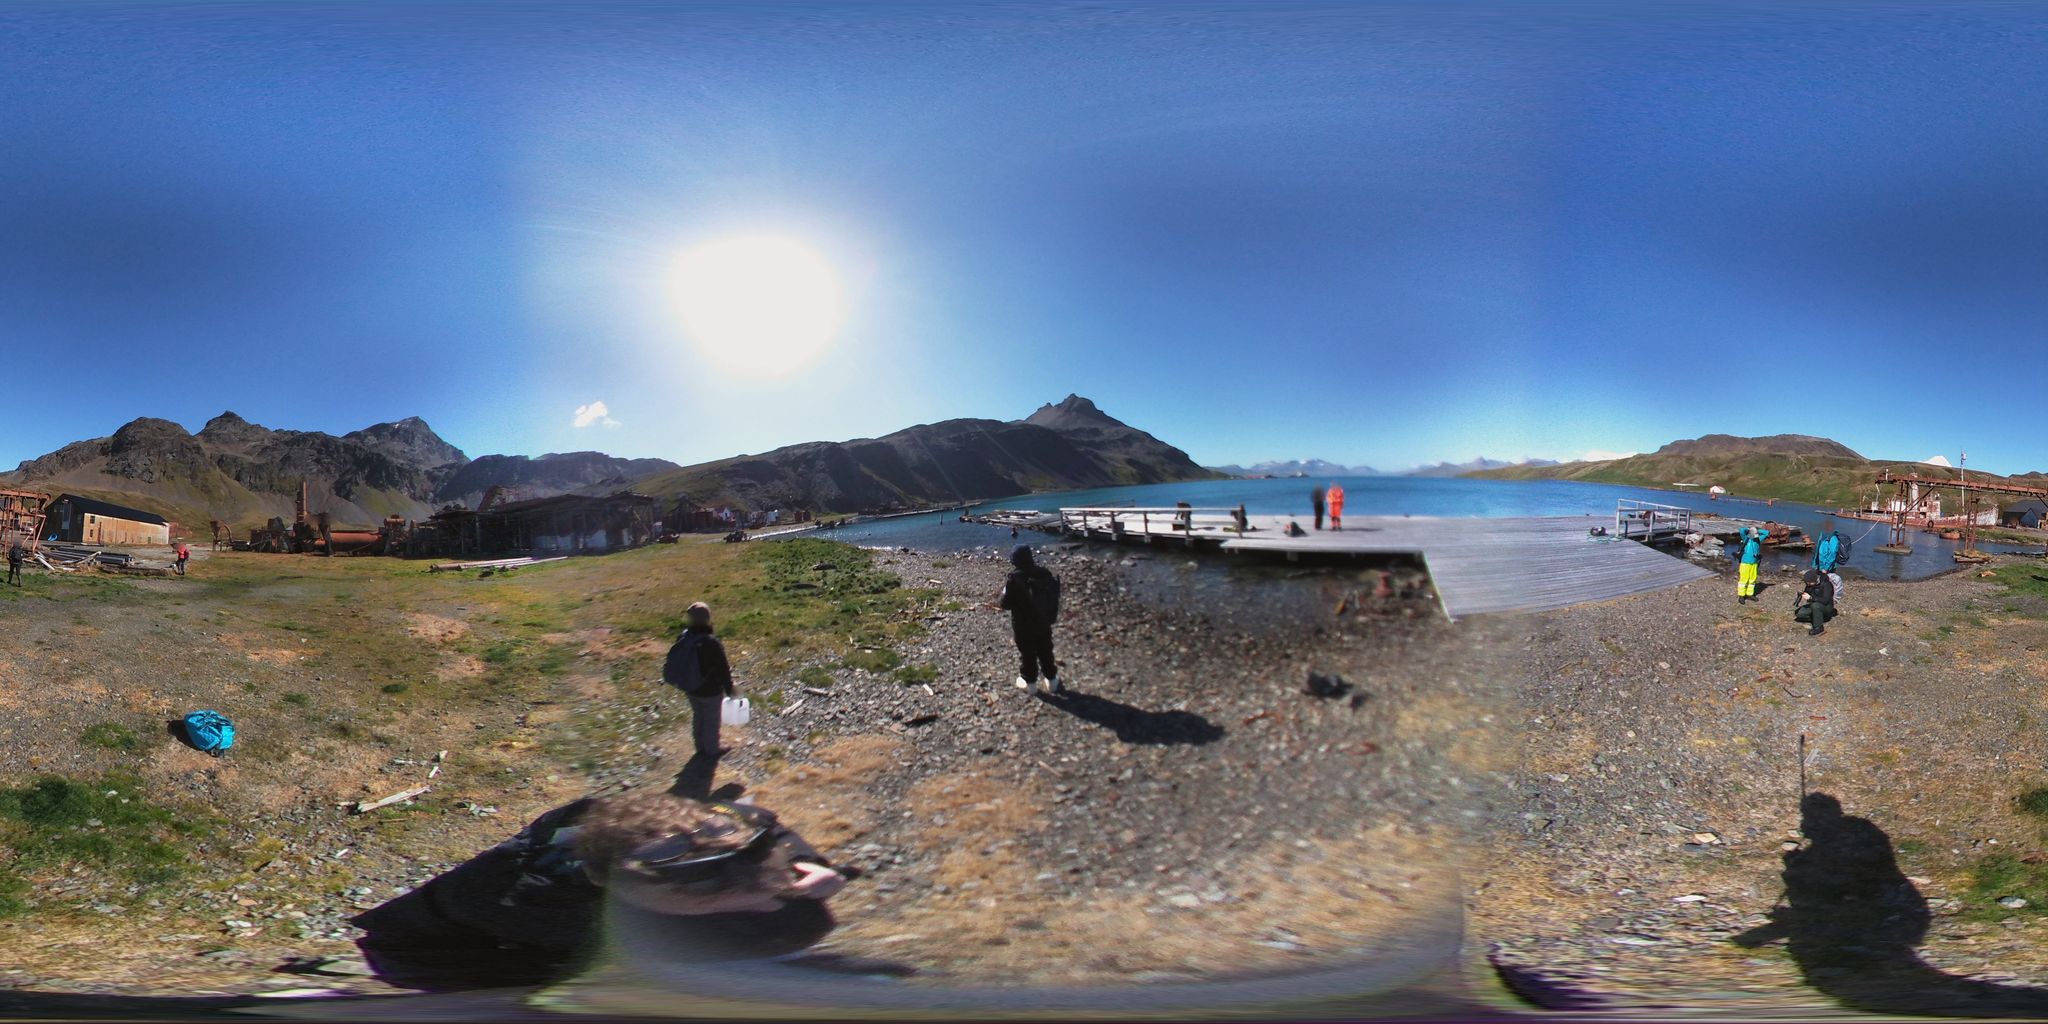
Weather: snowy
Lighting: day
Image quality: slightly poor
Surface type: walking surface
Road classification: track, path
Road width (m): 3.0
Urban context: water
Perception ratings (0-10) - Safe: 0.15, Lively: 5.57, Beautiful: 5.04, Boring: 7.23, Depressing: 7.82, Wealthy: 4.86